Question: I've created (or am trying to create) a jQuery UI widget using the widget factory and have set up my '_setOptions' method this way as found here: <URL>
'''
_setOptions: function (key, value) {
if (this.options[key] !== value) {
this.options[key] = value;
this._update();
}
},
'''
This is my options object:
'''
options: {
title: 'Legend',
colors: ['#0000CC', '#6600CC', '#009900', '#990000', '#6600FF', '#CCFF00', '#FF9900', '#000000', '#FFFFFF', '#00FF00'],
items: undefined
}
'''
However, when I pass in a new title value for my legend widget, I am getting an object for 'key' instead of a 'key' and 'value' in '_setOptions'. 'value' comes in undefined, for the record.
'''
$('#myLegend').legend('option', 'title', 'New Title');
'''

My expectations were this:
'''
key==='title'
value==='New Title'
'''
If there some common misconception I'm missing or can anyone think of why this would be happening?
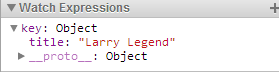
Answer: The '_setOptions' method does get called with an object for the first argument, it contains key/value pairs of all the options changed.
<URL>
what you probably meant to use was '_setOption' rather than '_setOptions'